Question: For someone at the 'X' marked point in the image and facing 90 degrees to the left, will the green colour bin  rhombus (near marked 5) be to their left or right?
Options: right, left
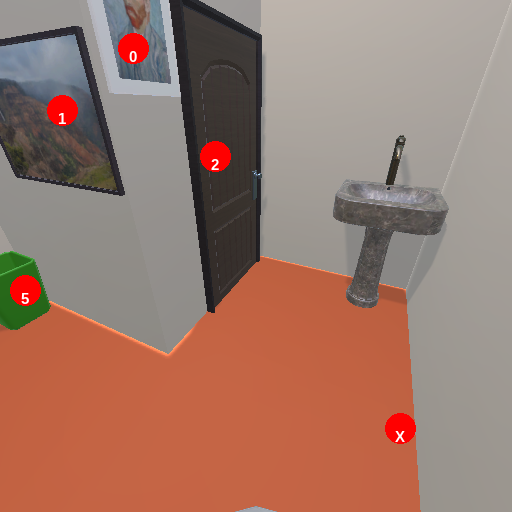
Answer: right